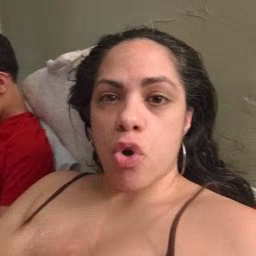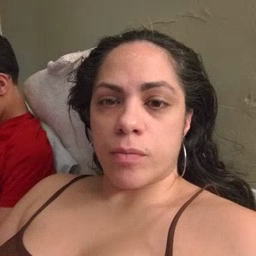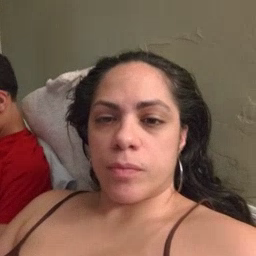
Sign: talk